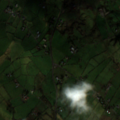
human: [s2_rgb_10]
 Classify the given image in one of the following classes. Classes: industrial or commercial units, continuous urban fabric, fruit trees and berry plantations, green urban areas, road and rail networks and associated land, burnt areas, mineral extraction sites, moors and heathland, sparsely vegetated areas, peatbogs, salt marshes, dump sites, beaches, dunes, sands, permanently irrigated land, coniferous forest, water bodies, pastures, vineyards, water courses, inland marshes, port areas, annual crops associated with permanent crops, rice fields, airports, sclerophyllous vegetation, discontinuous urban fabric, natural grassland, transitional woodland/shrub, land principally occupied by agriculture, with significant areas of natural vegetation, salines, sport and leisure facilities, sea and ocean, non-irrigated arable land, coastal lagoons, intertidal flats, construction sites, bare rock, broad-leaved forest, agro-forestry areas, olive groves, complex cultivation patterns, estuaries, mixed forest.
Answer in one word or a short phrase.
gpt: pastures